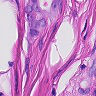
Metastatic tissue present: yes